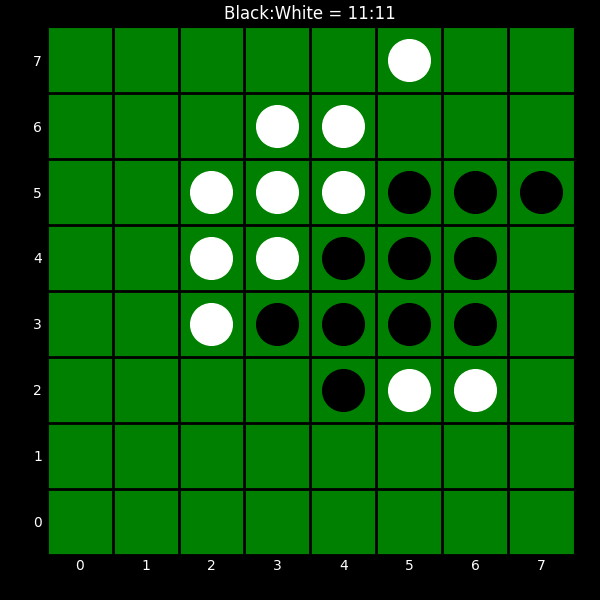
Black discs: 11
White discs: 11